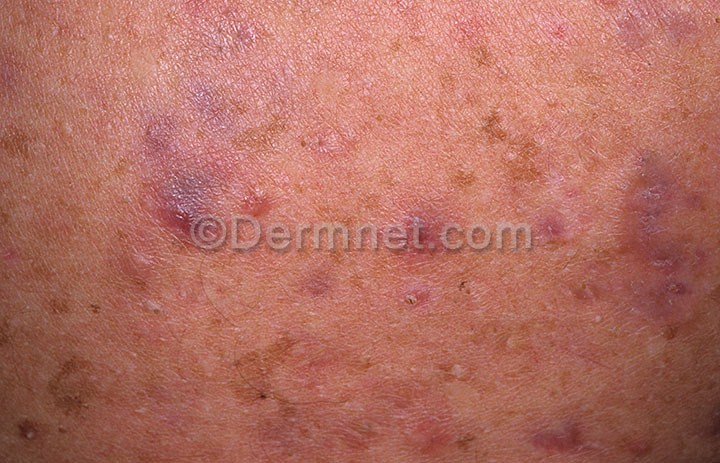
Disease: Acne and Rosacea Photos